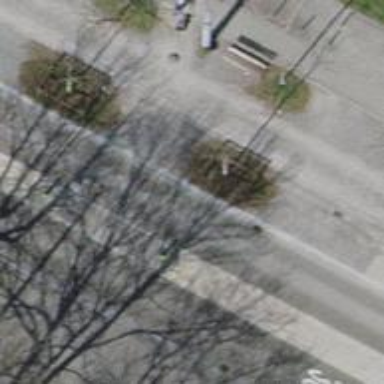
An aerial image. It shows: Avenue of trees.